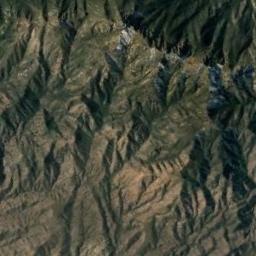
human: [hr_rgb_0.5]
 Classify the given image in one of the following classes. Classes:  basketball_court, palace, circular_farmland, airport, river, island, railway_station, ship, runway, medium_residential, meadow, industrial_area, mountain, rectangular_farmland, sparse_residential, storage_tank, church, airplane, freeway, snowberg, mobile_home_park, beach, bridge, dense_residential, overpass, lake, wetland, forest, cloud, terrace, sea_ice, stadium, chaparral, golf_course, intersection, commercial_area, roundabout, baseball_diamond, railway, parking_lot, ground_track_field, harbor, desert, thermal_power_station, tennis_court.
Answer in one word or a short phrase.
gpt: mountain